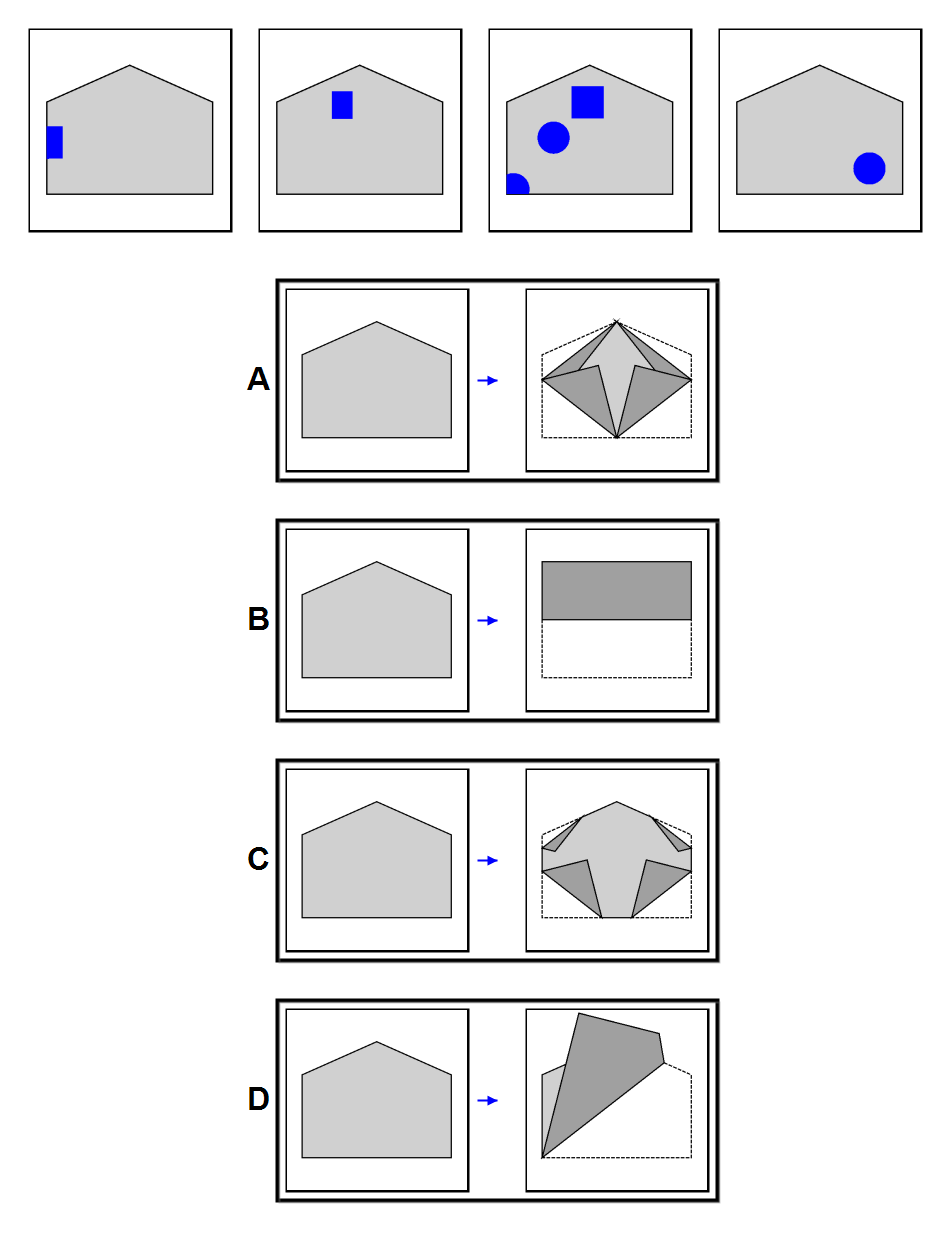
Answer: C